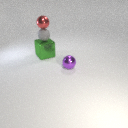
small red metal sphere above large green metal cube